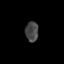
Tissue: lung
Cell type: Epithelial cells
Senescence score: 0.155
Nuclear area (px): 259
Mean DAPI intensity: 68.467